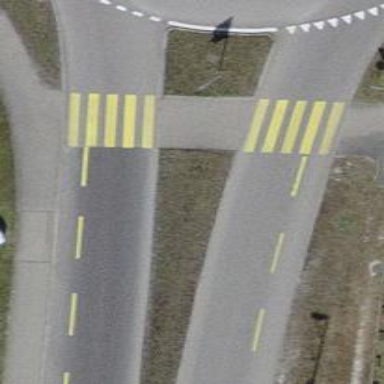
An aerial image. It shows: Uncontrolled zebra crossing with pedestrian island.